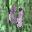
Label: 4